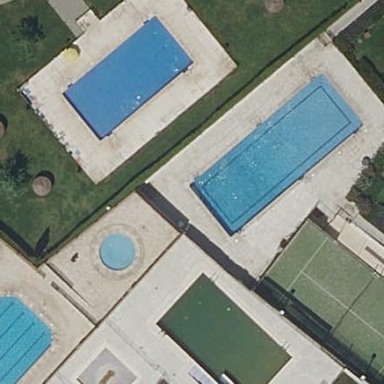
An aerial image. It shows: Swimming pool within leisure land area designed for swimming activities.